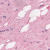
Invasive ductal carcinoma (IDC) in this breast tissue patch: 0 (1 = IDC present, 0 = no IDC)